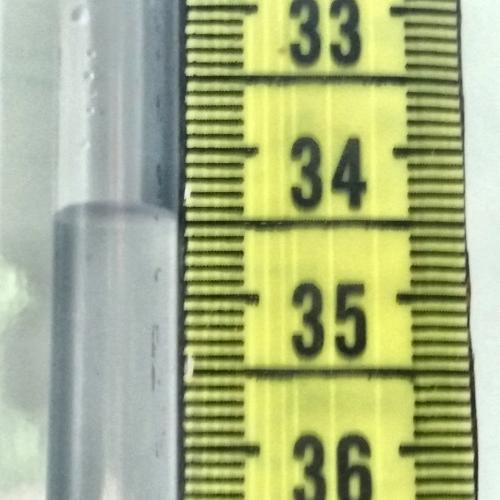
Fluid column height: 34.4 cm